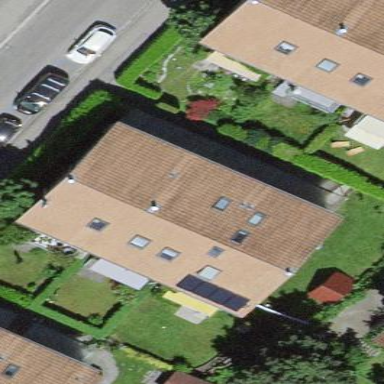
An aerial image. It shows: House with gabled roof oriented across.